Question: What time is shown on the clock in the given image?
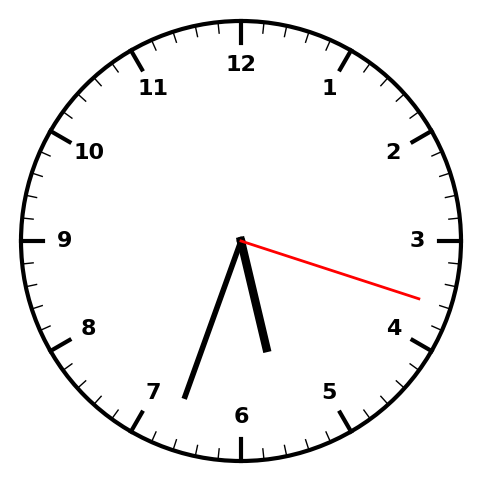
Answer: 05:33:18